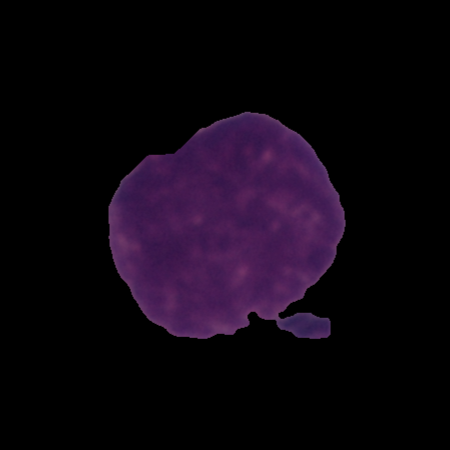
Label: cancer